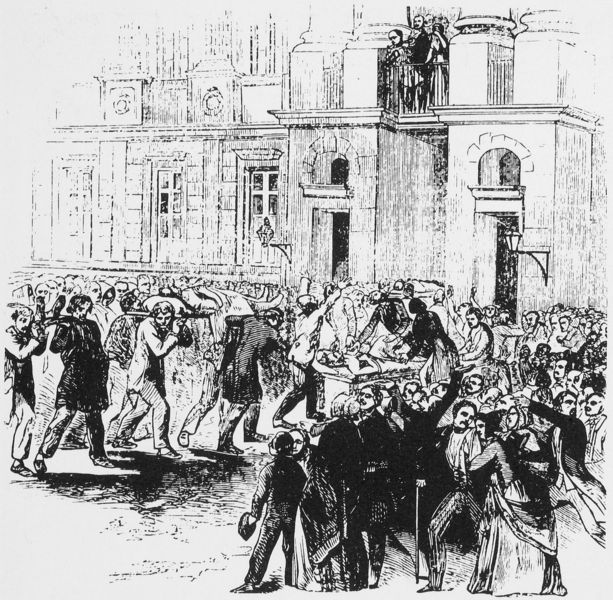
Titel: Die Bürger Berlins tragen die Leichen der Gefallenen in den Schloßhof
Schlagwörter: menschen, fenster, frau, hut, laternen, männer, reden, schwarz, skizze, säulen, weiss, zeichnung, gebäude, haus, leute, masse, versammlung, gericht, hinrichtung, toter, tragen, schauen, balkon, gehstock, platz, unruhe, geländer, aufruhr, illustration, revolution, tote, auflauf, menschenmasse, menschenmenge, schreien, industrialisierung, schwar, presse, folter, gestikulieren, wimmelbild, hänker, aufrur, wimmeln